Field crop: maize
Growth stage: 1
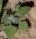
Species: chenopodium